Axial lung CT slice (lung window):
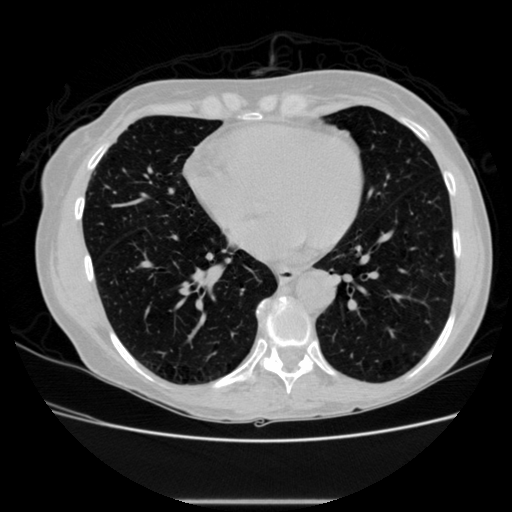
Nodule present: no